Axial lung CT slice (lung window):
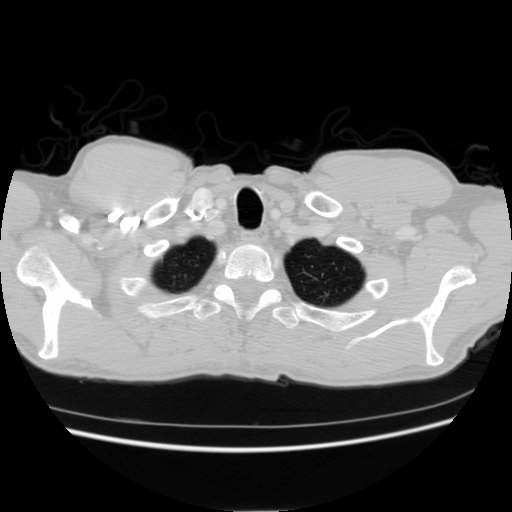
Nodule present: no